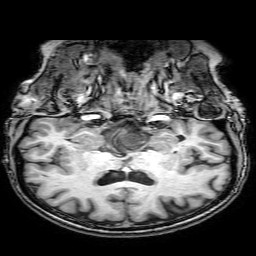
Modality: T1w
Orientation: sagittal
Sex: female
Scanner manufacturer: philips
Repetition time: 0.008212 s
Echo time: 0.00377 s